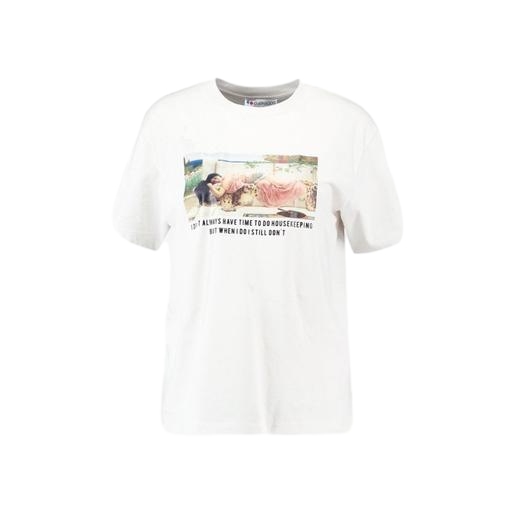
graphic tee, graphic t-shirt, graphic tee shirt, white background